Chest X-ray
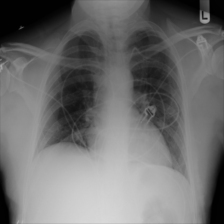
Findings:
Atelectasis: positive
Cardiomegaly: negative
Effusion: negative
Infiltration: negative
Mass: negative
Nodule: negative
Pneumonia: negative
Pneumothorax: negative
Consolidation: negative
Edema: negative
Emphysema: negative
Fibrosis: negative
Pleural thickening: negative
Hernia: negative